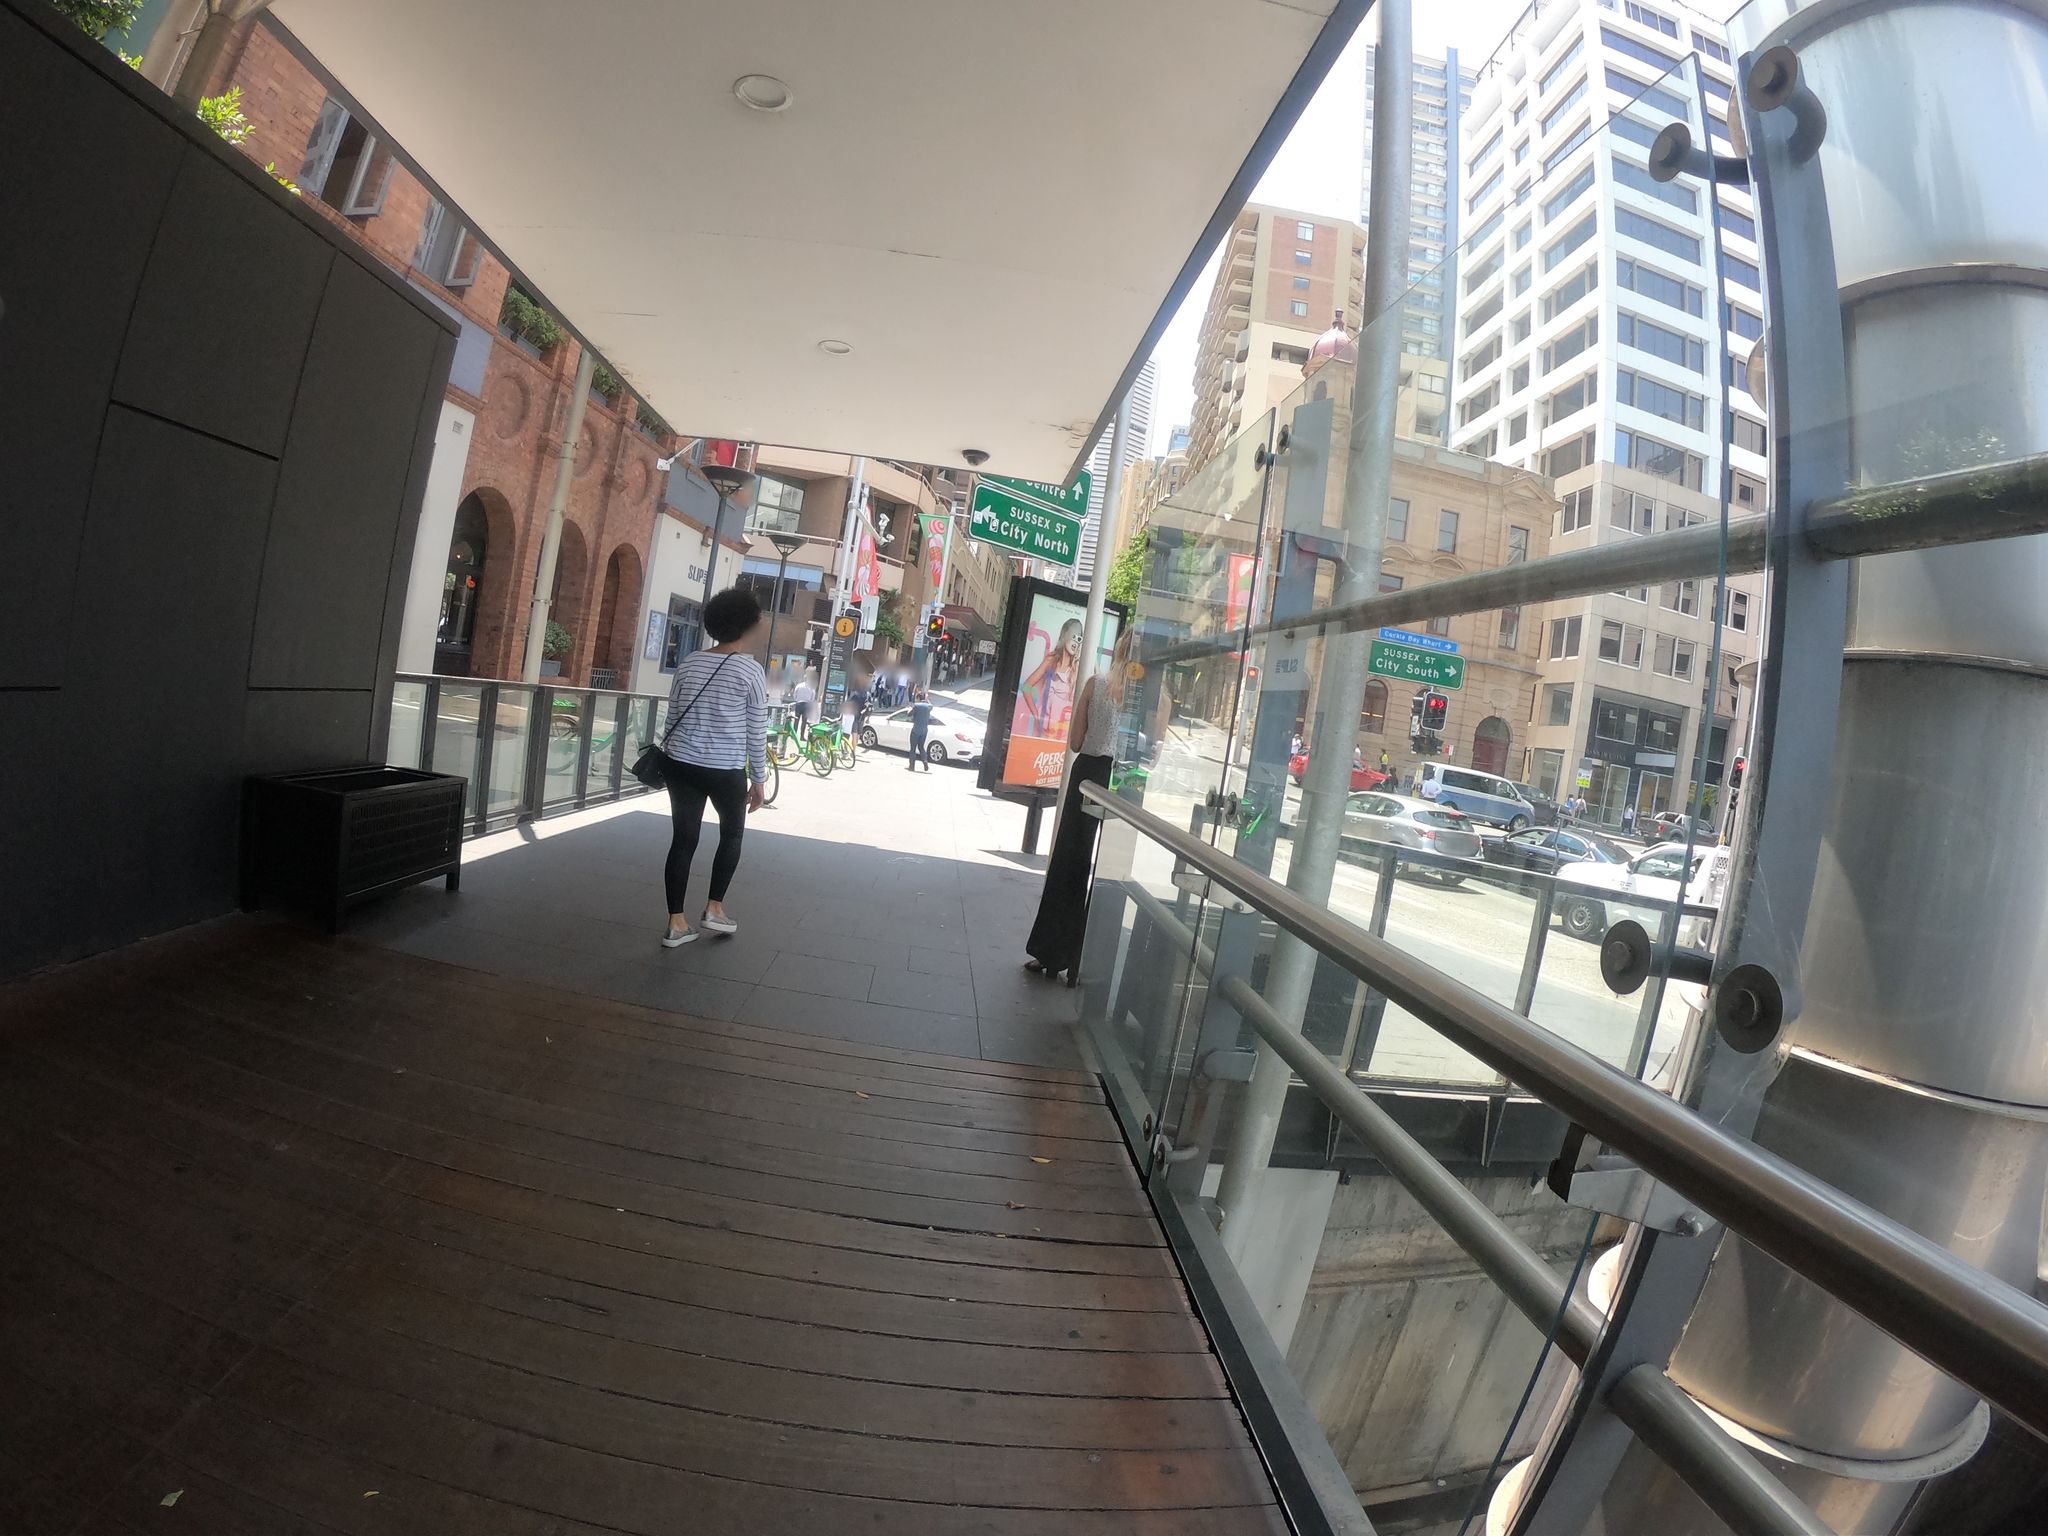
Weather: rainy
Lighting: day
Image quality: good
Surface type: walking surface
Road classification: cycleway, pedestrian
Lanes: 2
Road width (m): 2.5
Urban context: urban centre
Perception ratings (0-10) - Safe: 4.86, Lively: 8.28, Beautiful: 6.41, Boring: 2.13, Depressing: 3.93, Wealthy: 2.52